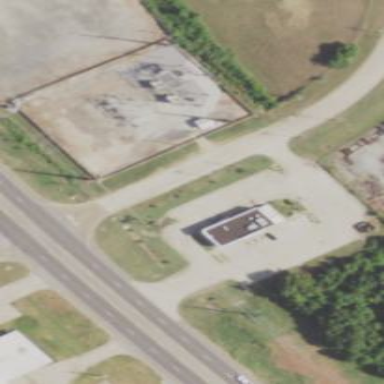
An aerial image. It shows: Outdoor distribution substation protected by fence.